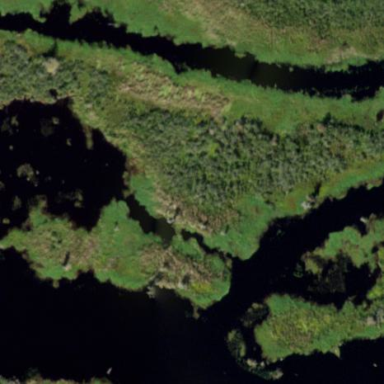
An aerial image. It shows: Marsh wetland.